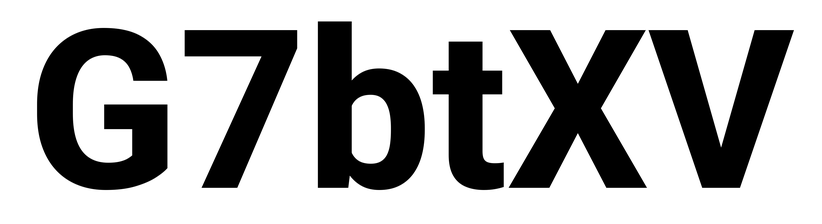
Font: Roboto_ExtraBold